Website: home-depot
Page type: account-selection
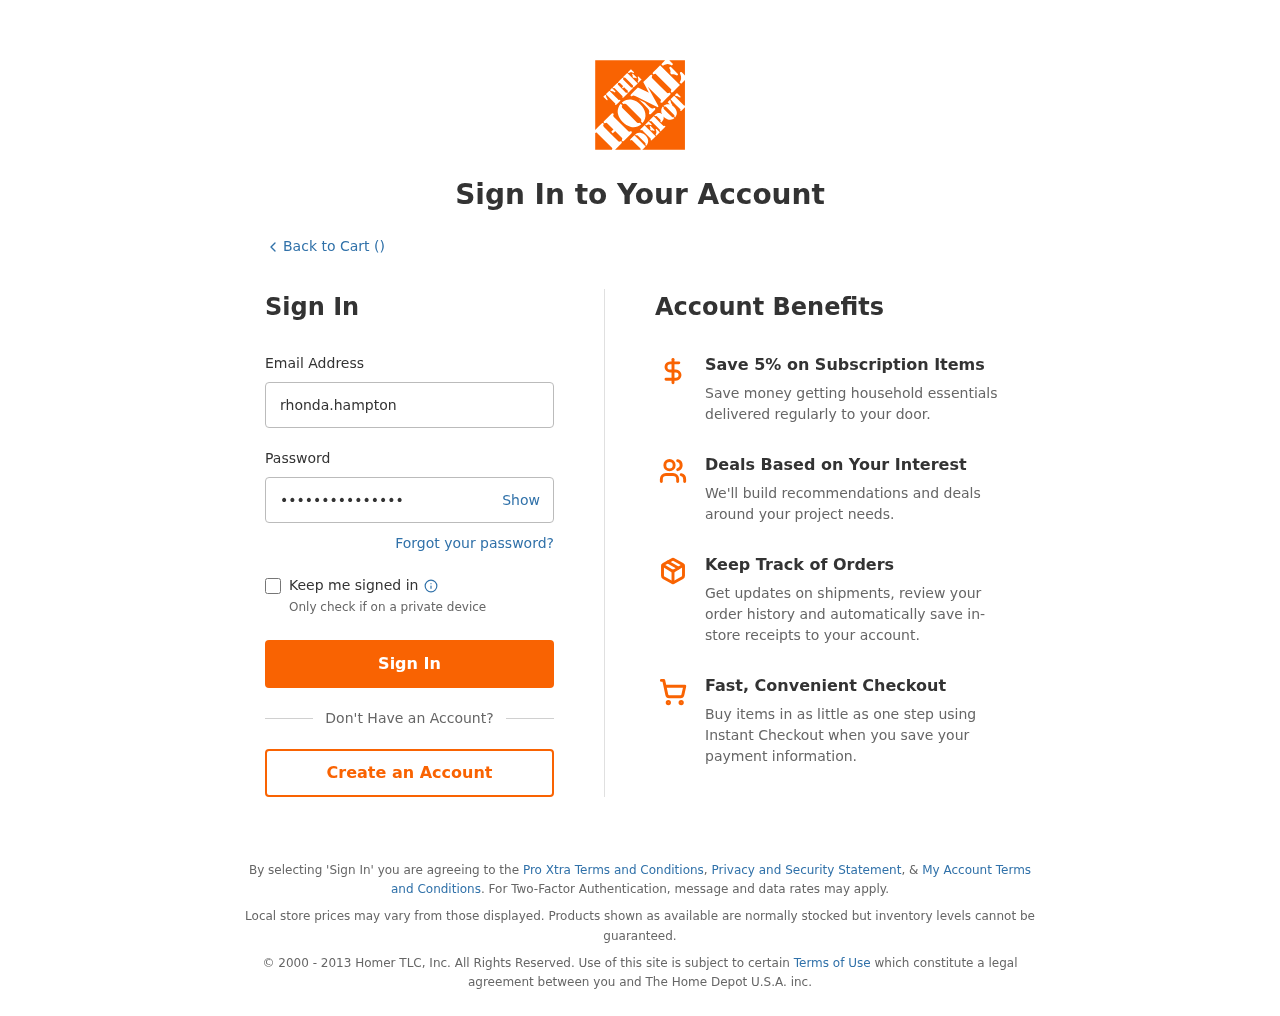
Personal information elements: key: PII_LOGIN_USERNAME
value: rhonda.hampton